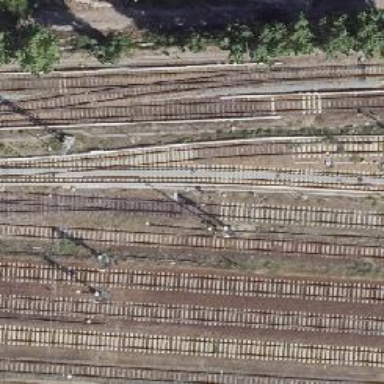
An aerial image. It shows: Railway signal.